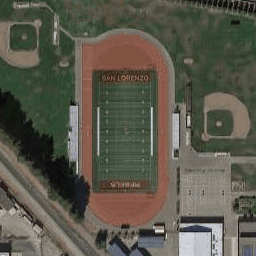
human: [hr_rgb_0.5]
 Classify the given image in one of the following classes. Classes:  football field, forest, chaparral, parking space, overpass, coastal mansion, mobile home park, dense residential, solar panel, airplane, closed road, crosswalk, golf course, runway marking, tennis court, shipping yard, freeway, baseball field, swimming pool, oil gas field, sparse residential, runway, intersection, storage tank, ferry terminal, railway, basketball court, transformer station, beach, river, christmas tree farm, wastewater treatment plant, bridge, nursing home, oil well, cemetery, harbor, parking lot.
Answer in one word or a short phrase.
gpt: football field